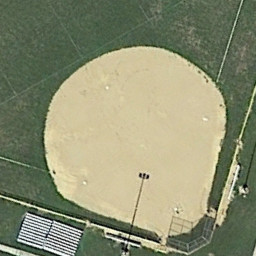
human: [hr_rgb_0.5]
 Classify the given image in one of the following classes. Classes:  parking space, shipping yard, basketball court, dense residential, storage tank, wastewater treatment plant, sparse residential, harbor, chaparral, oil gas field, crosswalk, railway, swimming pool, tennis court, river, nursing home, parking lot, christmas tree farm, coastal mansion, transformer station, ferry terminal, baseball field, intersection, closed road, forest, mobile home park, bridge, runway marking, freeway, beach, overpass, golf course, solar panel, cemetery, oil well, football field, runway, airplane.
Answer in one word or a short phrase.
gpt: baseball field